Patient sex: M
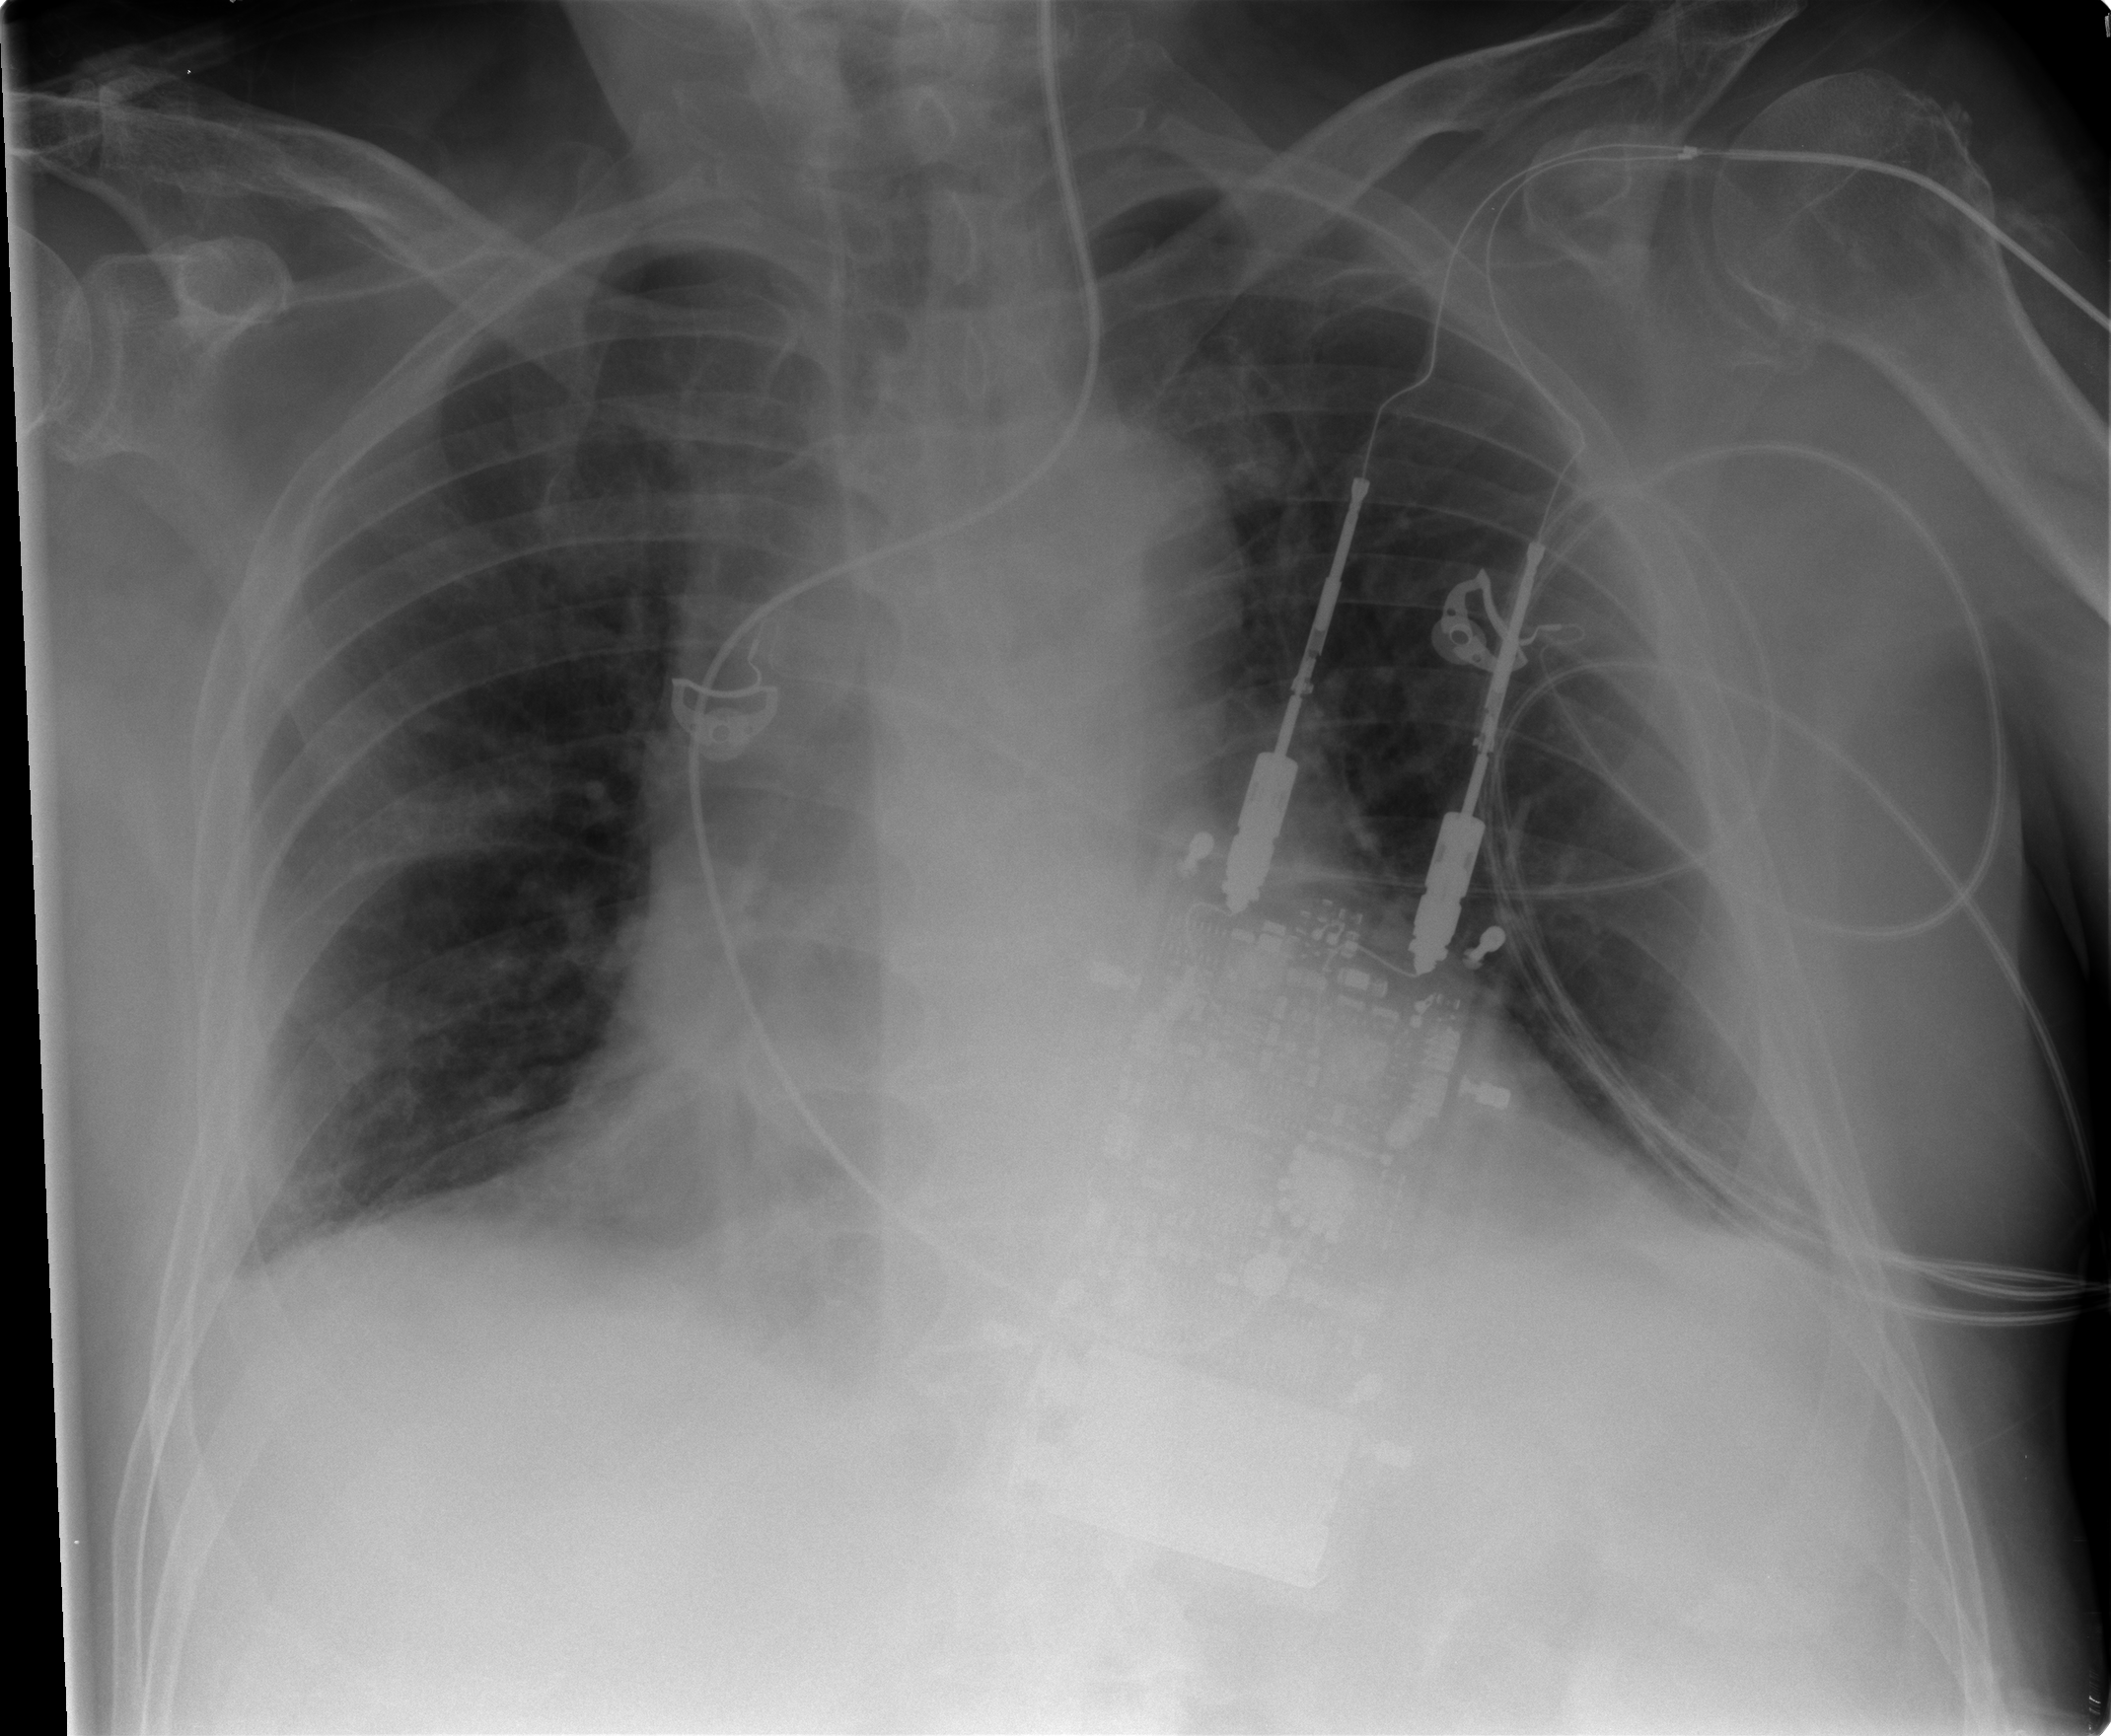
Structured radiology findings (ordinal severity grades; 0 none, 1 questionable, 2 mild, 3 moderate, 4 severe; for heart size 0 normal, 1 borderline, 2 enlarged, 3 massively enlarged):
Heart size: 2
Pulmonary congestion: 0
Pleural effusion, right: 1
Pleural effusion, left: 0
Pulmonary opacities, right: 0
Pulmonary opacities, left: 0
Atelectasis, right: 1
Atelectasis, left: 1